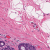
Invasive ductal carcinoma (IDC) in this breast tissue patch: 0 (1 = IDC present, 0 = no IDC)